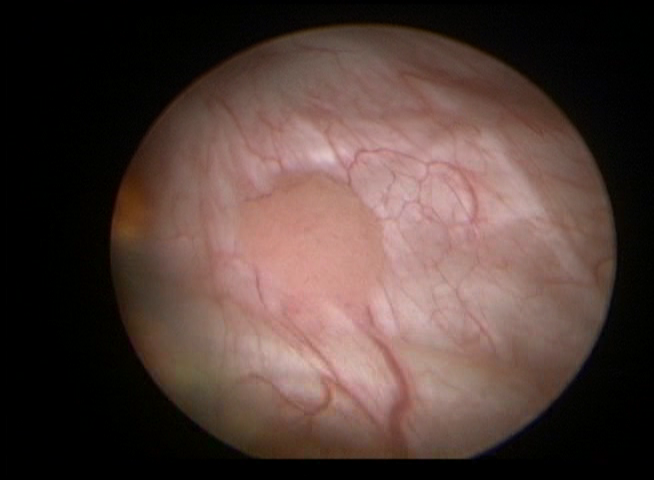
Modality: WLC
Class: Malignant
Subclass: LowGradePapillary
Lesion: L1
Stage: Ta
Morphology: Papillary
Bladder cancer association: Yes
Annotated structures: Tumor